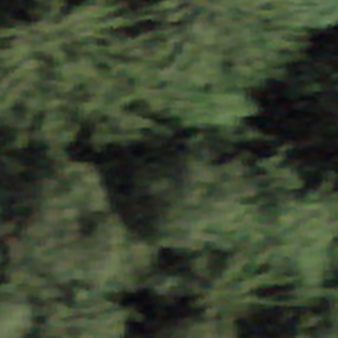
Label: other